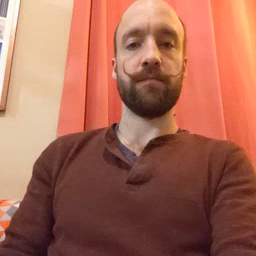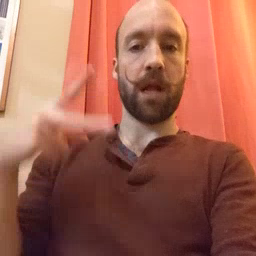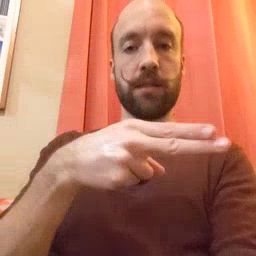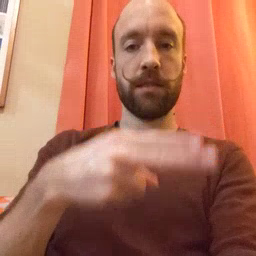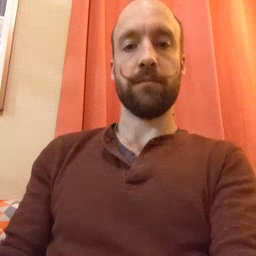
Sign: cut